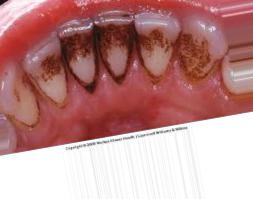
Condition: Tooth Discoloration